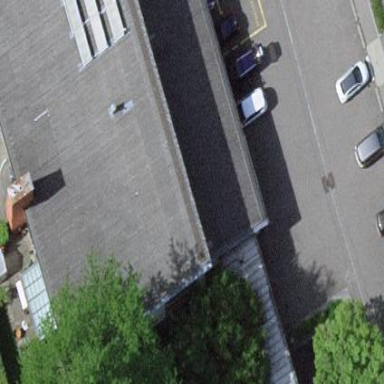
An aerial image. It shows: View of roof of building.